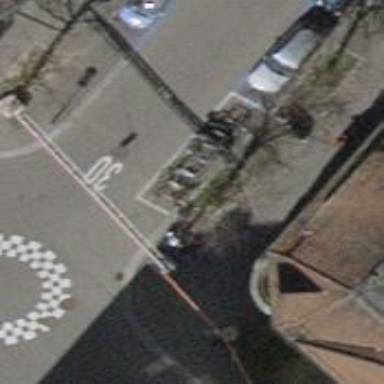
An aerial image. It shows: Bicycle parking area with stands.